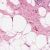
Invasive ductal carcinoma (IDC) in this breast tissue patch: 0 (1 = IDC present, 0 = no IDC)